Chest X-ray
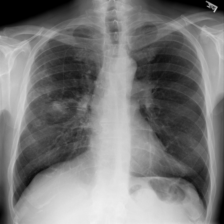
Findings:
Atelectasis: negative
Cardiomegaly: negative
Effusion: negative
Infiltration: negative
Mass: negative
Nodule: negative
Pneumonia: negative
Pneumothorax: negative
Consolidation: negative
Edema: negative
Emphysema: negative
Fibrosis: negative
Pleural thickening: negative
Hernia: negative